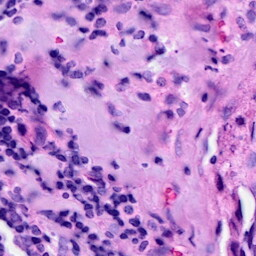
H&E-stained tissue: Breast